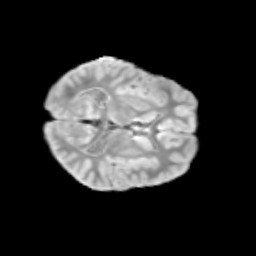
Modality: T2w
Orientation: axial
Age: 11
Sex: male
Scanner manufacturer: siemens
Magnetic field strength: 3 T
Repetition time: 3.8 s
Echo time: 0.07 s